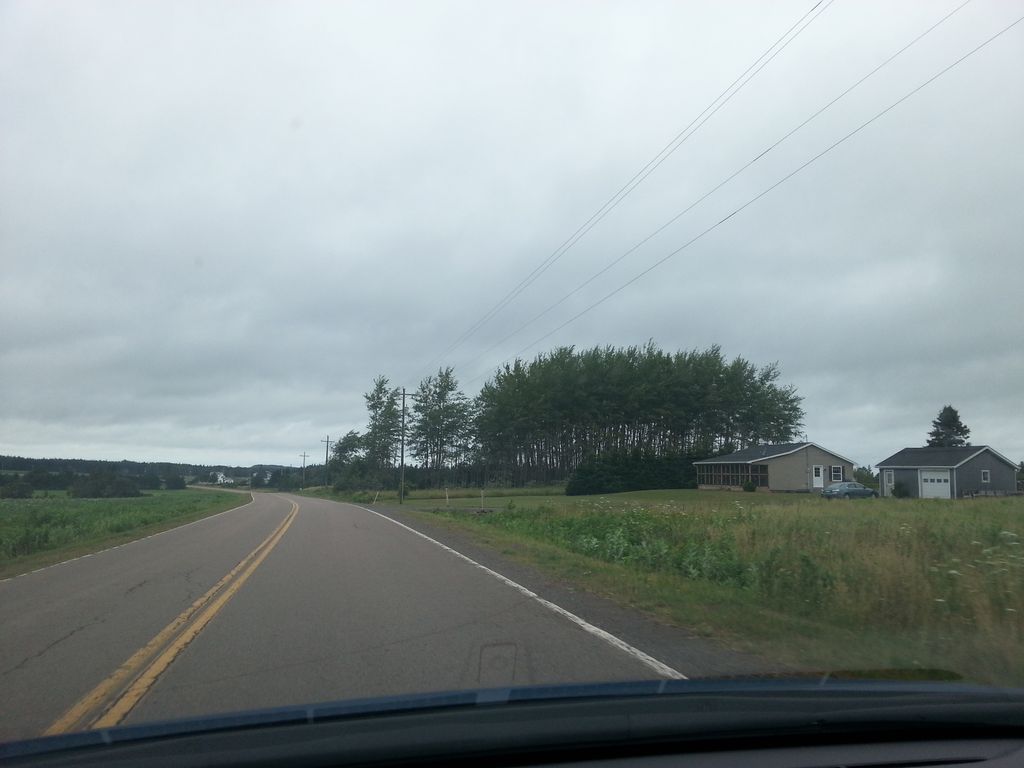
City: charlottetown